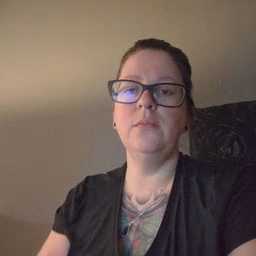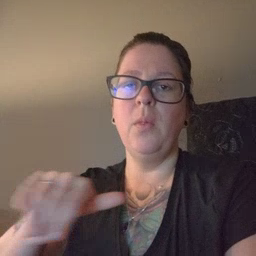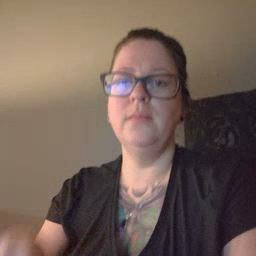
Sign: pool